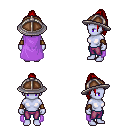
a pixel art fantasy rpg character, female body template, dark elf, purple skin, lavender cape, magenta pants, red long topknot hairstyle, chain helm, leather bracers, four views (front, back, left, right), 2x2 character sprite sheet, small pixel art, hard edges, no anti-aliasing